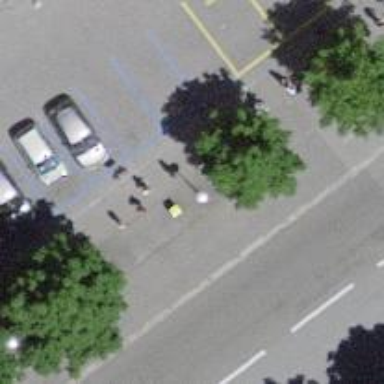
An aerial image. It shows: Column used for advertising.